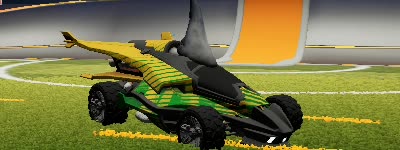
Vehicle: aftershock